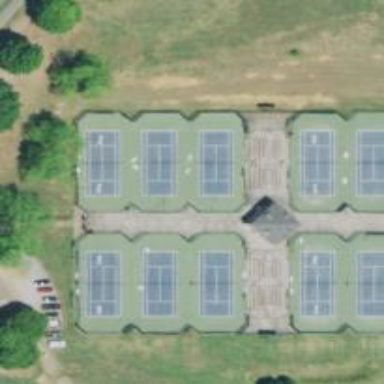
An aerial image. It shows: Tennis court in leisure pitch.